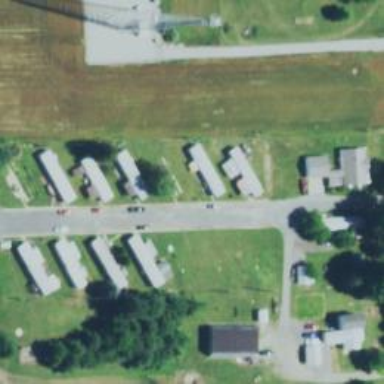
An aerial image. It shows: Trailer park.